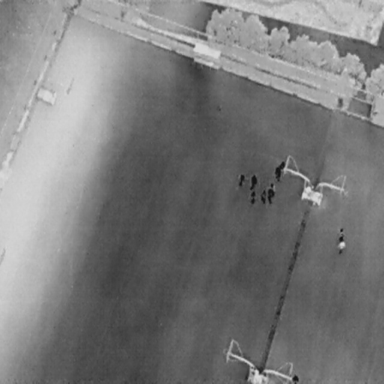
There are 11 People in the infrared image.